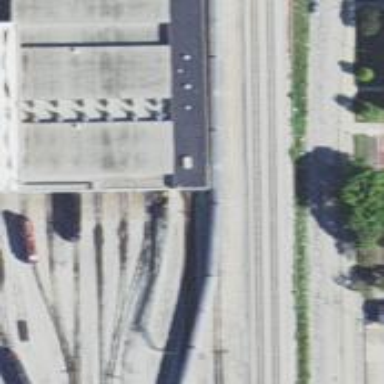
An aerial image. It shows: Railway siding for service.